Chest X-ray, PA view. Patient: 53 years old, sex M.
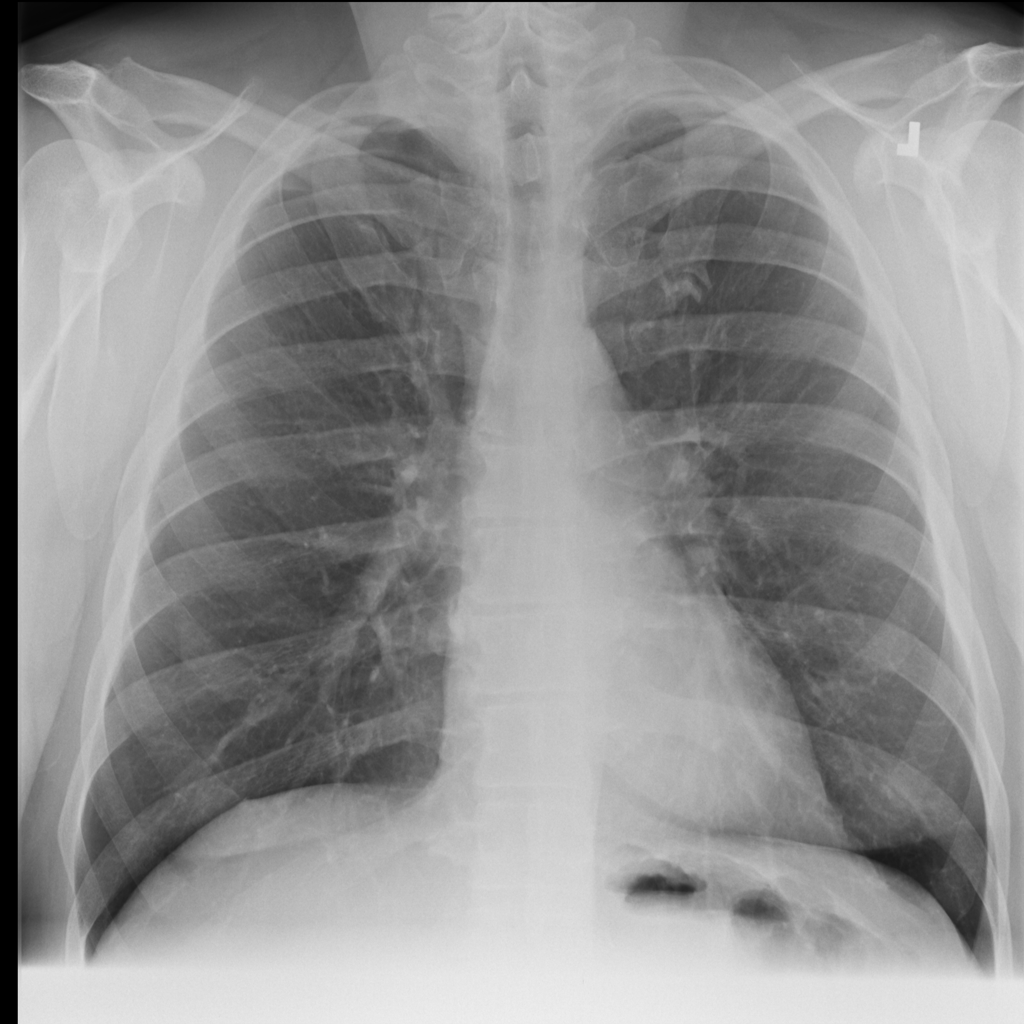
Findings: Infiltration